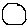
Label: circle